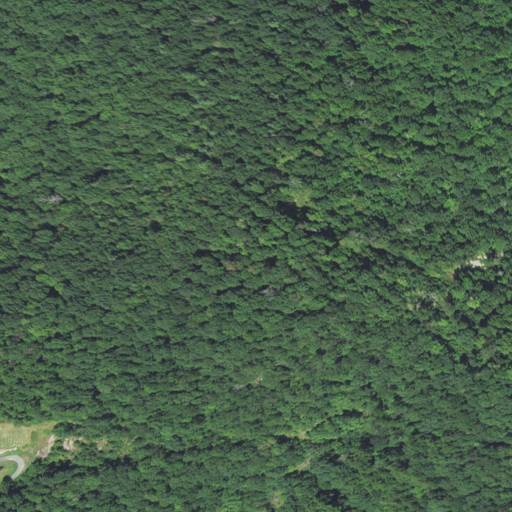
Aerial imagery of mountain in North Carolina named Blue Rock Knob containing deciduous forest, mixed forest, grassland, and open development